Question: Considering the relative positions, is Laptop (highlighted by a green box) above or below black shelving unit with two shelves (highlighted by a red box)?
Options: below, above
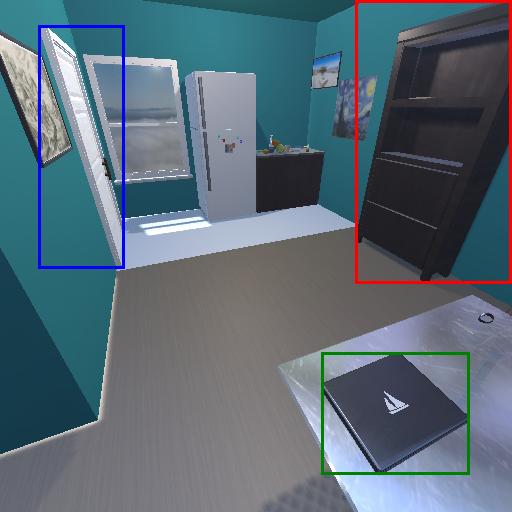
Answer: below